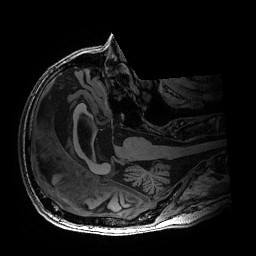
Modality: T1w
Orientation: axial
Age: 73
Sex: male
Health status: healthy
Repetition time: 2.53 s
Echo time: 0.0034 s